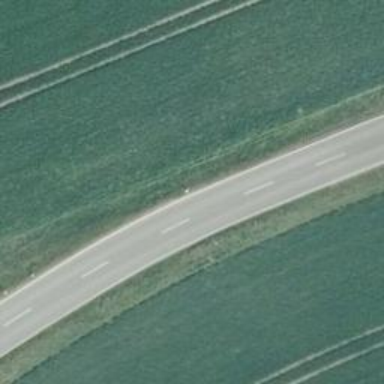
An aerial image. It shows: Secondary road with asphalt surface.